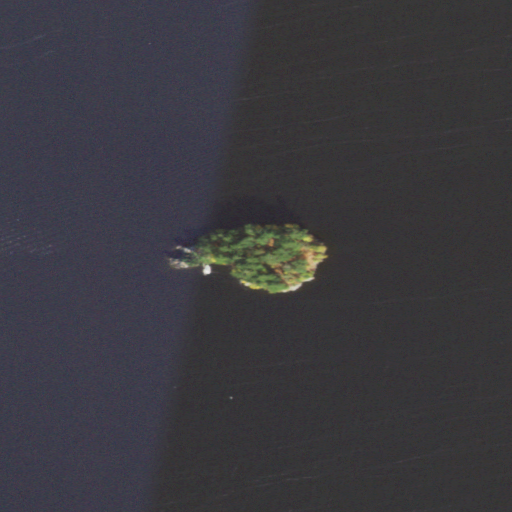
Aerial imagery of island in Minnesota named J B Island containing only open water